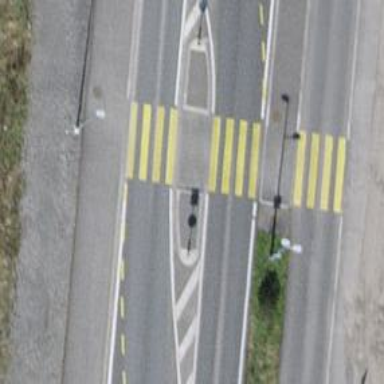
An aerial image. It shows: Marked crossing with pedestrian island.